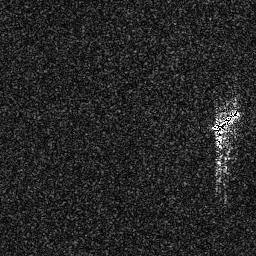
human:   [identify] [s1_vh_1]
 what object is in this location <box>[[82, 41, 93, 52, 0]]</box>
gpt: <ref>1 medium ship at the right</ref>